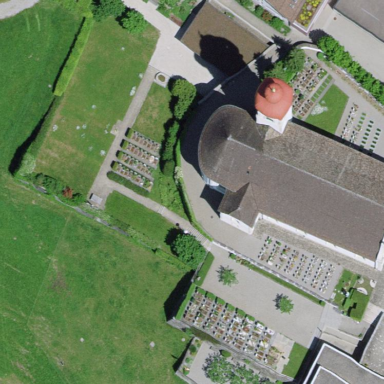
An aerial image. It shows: Cemetery.